Question: Screenshot of the header that's needing this work:

As you can see, the menu is below the logo. I was wanting the menu beside it, to the right of the logo. I don't know if it's possible, but if it is, I could use some help, please.
Here's the code for everything, separated for your convenience.
The menu and logo in their divs:
'''
<div id="wrapper">
<div id="body-wrapper">
<div class="head">
<div class="head-wrapper">
<div class="logo">
<img src="http://i.imgur.com/sDnntOE.png">
<ul>
<li><a href="http://www.chaotixstudios.x10.mx/">Home</a></li>
<li><a href="http://www.chaotixstudios.x10.mx/about/about-us.html">About Us</a>
<ul>
<li><a href="http://www.chaotixstudios.x10.mx/about/the-team.html">The Team</a></li>
<li><a href="http://www.chaotixstudios.x10.mx/about/history.html">History</a></li>
</ul>
</li>
<li><a href="http://www.chaotixstudios.x10.mx/products/products.html">Products</a>
<ul>
<li><a href="http://www.chaotixstudios.x10.mx/products/browser.html">Chaotix Browser</a></li>
<li><a href="http://www.chaotixstudios.x10.mx/products/useful.html">Useful Beta 1.7.5</a></li>
<li><a href="http://www.chaotixstudios.x10.mx/products/cleaner.html">Chaotix Cleaner 1.4</a></li>
<li><a href="http://www.chaotixstudios.forumotion.com">Forum</a></li>
<li><a href="http://www.chaotixstudios.x10.mx/products/web-dev.html">CDev</a></li>
<li><a href="http://www.infinite-pvp.net/">Infinite-PVP</a></li>
<li><a href="http://www.chaotixstudios.x10.mx/products/ulta-craft.html">Ulta-Craft</a></li>
</ul>
</li>
<li><a href="">Contact Us</a>
<ul>
<li><a href="">E-Mail</a></li>
<li><a href="">News Letter</a></li>
<li><a href="">Social Mediar</a></li>
</ul>
</li>
<li><a href="http://www.chaotixstudios.x10.mx/main/divisions.html">Divisions</a>
<ul>
<li><a href="http://www.chaotixstudios.x10.mx/gaming/gaming.html">Gaming</a></li>
<li><a href="http://www.chaotixstudios.x10.mx/films/films.html">Films</a></li>
</ul>
</li>
<li><a href="http://www.chaotixstudios.forumotion.com/">Chaotix! Forum</a></li>
<li><a href="">Partnerships</a>
<ul>
<li><a href="https://www.gamefanshop.com/partner-CHAOTIXSTUDIOS/">GameFanShop</a></li>
<li><a href="http://www.forumotion.com/">Forumotion</a></li>
</ul>
</li>
</ul>
'''
The CSS:
'''
<style>
*{
background-image:url('http://i.imgur.com/0u7sBsT.png');
background-color:#999999;
font-family:Tahoma;color:white;
}
div.head{
text-align:Center;
padding-top:10px;
}
div.body{
padding-top:100px;
padding-left:300px;
padding-right:300px;
text-align:center;
}
div.logo{
float:left;
}
a{
color:white;
}
a:hover{
color:gray;
}
/* Main menu
------------------------------------------*/
ul{
font-family: Lato,Tahoma,Arial, Verdana;
font-size: 14px;
margin: 0;
padding: 0;
list-style: none;
padding-left:25px;
}
ul li{
display: block;
position: relative;
float: left;
}
li ul{
display: none;
}
ul li a{
display: block;
text-decoration: none;
color: #FFFFFF;
border-top: 1px solid #000000;
padding: 5px 15px 5px 15px;
background: #000000;
margin-left: 1px;
white-space: nowrap;
}
ul li a:hover{
background: #999999;
}
li:hover ul{
display: block;
position: absolute;
}
li:hover li{
float: none;
font-size: 11px;
}
li:hover a{
background: #000000;
}
li:hover li a:hover{
background: #999999;
}
</style>
'''
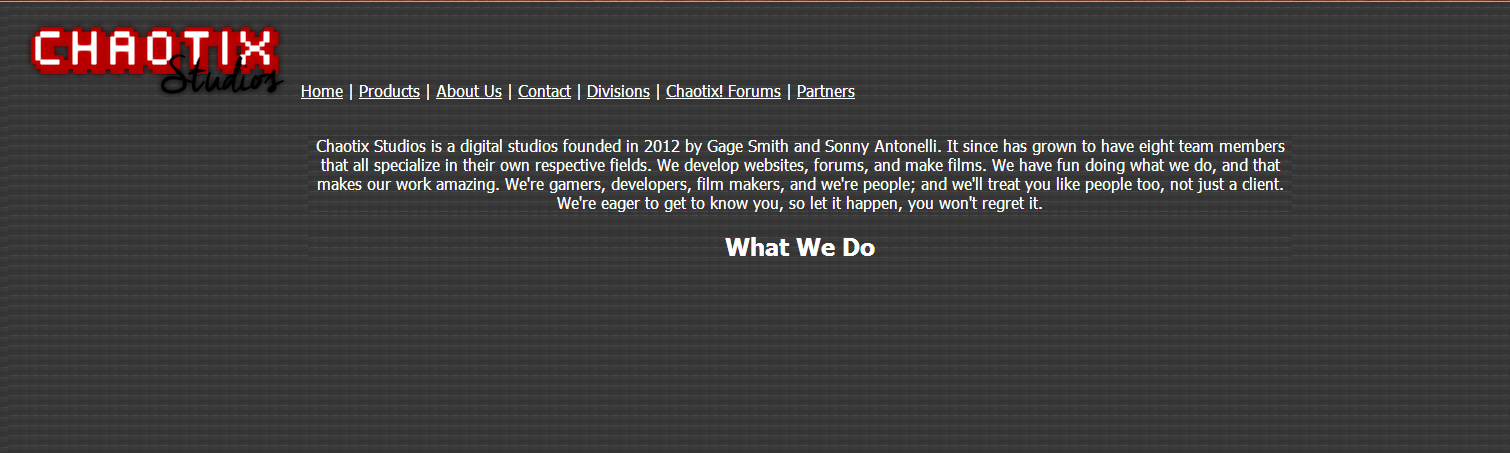
Answer: Add your css
'''
.logo img
{
float:left;
}
.logo ul
{
float:left;
}
'''
It working ok. Hope this help!